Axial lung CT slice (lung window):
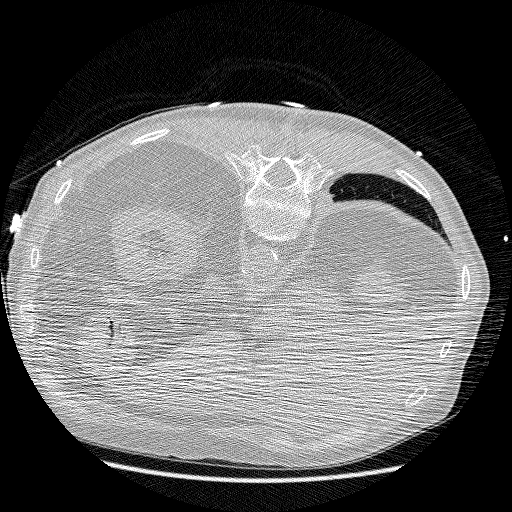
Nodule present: no